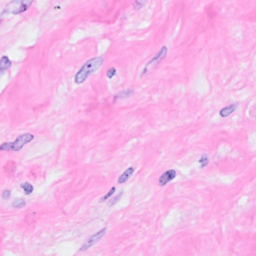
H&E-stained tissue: Breast